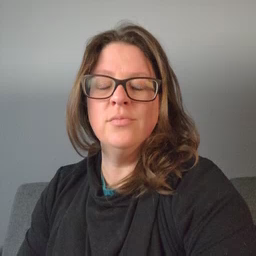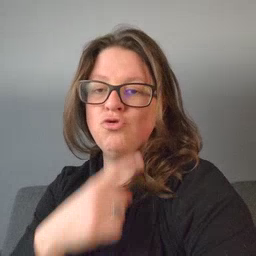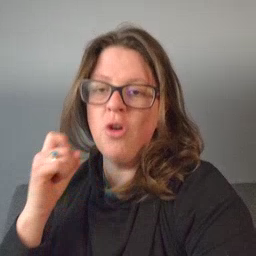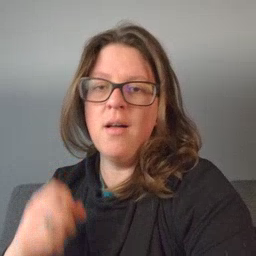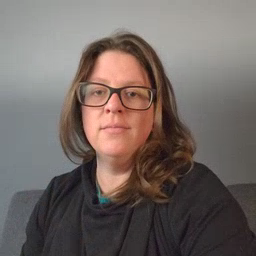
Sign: dry